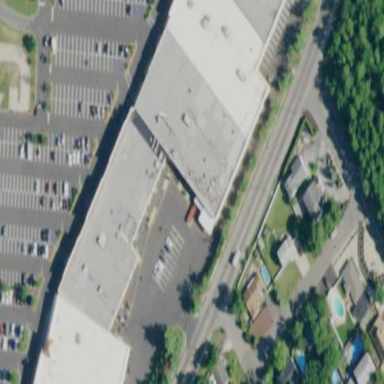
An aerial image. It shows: Retail building.